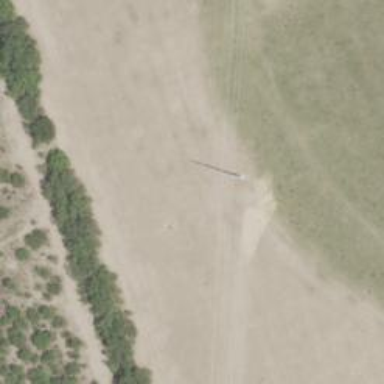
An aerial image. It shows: H-frame power tower with distinctive design.